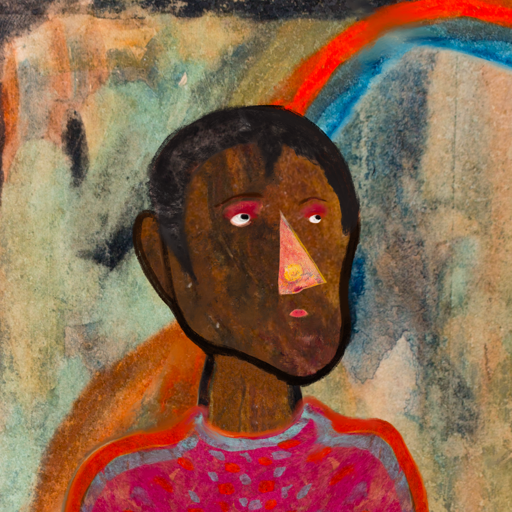
Background: Childish, Head And Neck Side: Mosgoul, Face Side: Irani, Bust: Sisters, Hair Side: Roy_Bahadur, Head Accessory: Blank, Second Necklace: Blank, Necklace: Blank, Baby: Blank